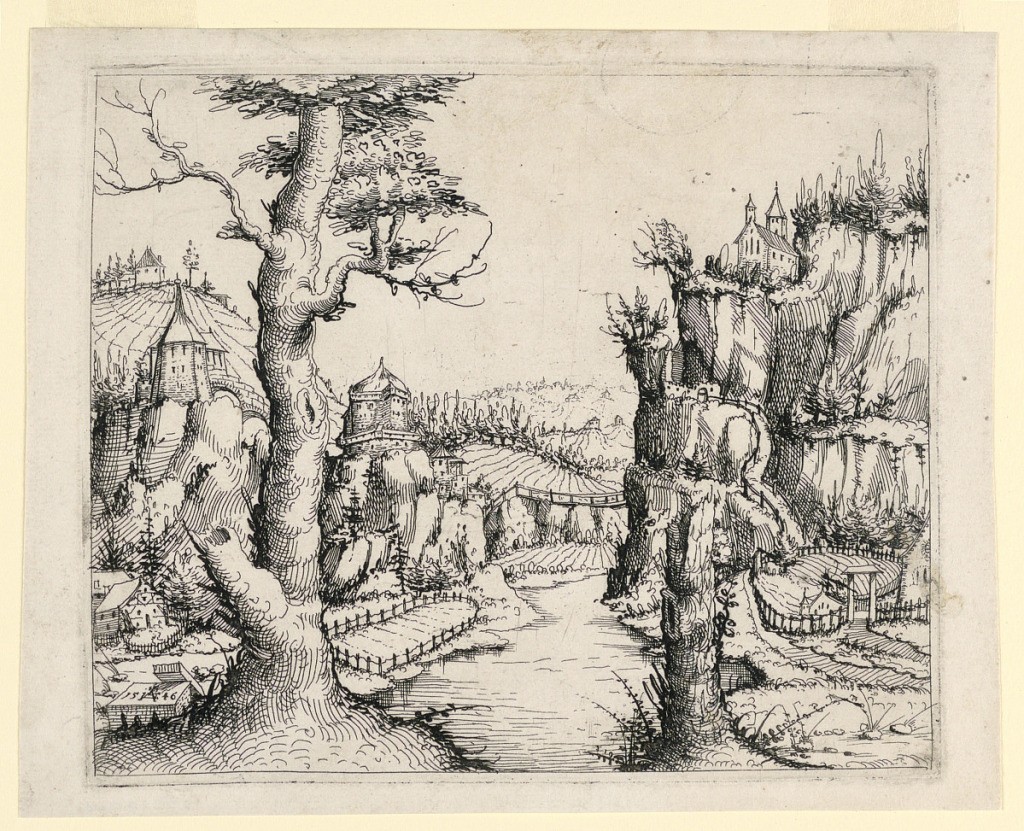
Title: Landscape with River and Trees
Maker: Augustin Hirschvogel, 1503 – 1553
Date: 1546
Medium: Etching on off-white laid paper
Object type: Print
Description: Horizontal rectangle. A river flows between two high bluffs, surmounted by a castle, left, and church, right. In the foreground, two large trees, the right one merely a high stump.